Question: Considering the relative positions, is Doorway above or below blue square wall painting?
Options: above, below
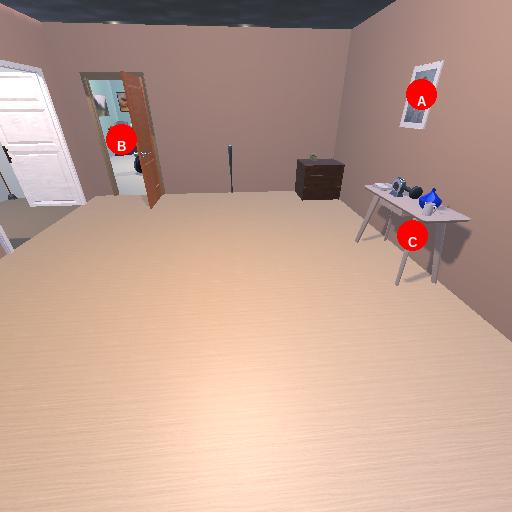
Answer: above